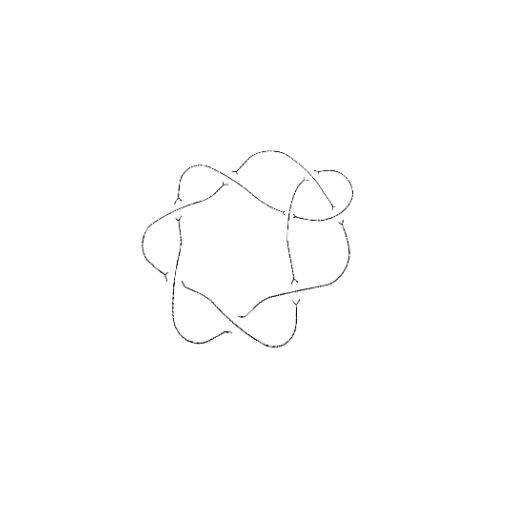
Crossing number: 8